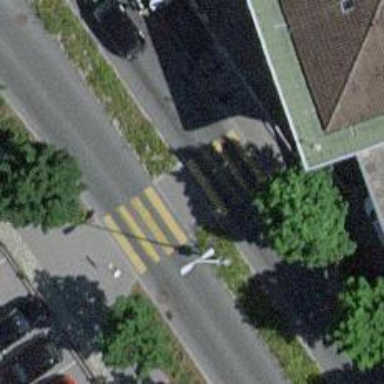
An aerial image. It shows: Uncontrolled crossing with central island on the road.